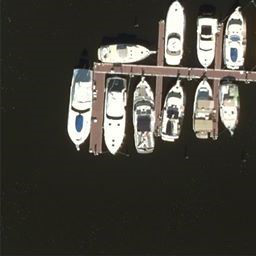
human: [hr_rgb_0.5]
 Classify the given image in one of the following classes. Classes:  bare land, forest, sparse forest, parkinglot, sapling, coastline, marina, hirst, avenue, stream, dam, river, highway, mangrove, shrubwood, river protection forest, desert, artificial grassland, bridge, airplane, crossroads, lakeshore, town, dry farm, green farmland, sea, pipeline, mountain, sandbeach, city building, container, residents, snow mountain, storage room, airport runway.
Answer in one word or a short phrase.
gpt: marina